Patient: sex M, age 70
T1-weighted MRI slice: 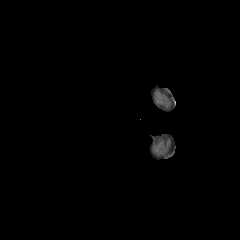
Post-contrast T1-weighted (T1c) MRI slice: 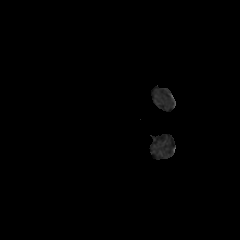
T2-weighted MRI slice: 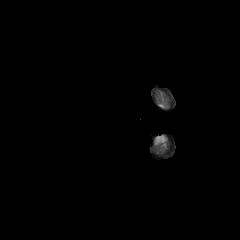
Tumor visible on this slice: no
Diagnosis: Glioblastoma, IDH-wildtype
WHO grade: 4